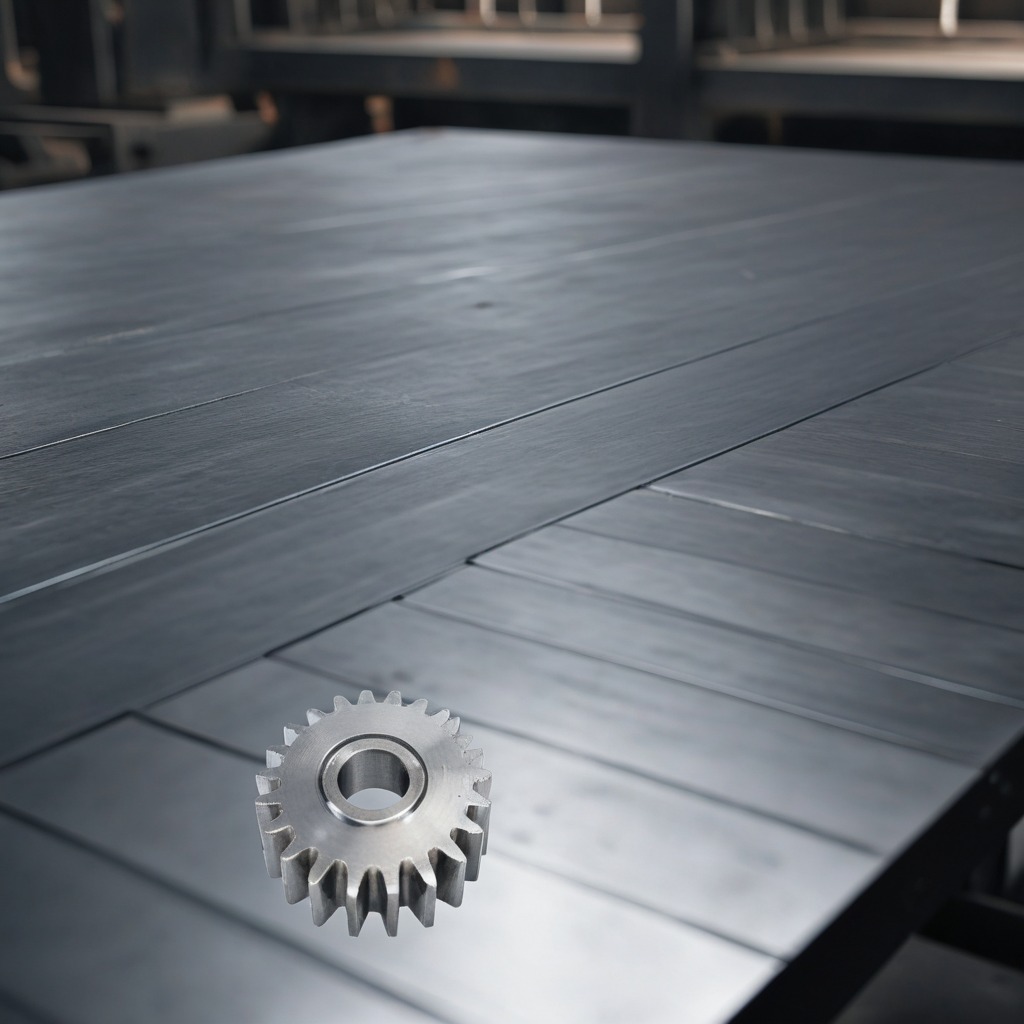
A steel gear with teeth is lying on the cold steel table in a mining workshop.